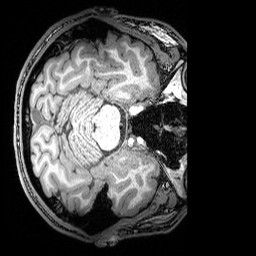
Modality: T1w
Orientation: axial
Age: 21
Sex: male
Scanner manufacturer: siemens
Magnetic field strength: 3 T
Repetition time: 2.53 s
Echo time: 0.00388 s